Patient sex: F
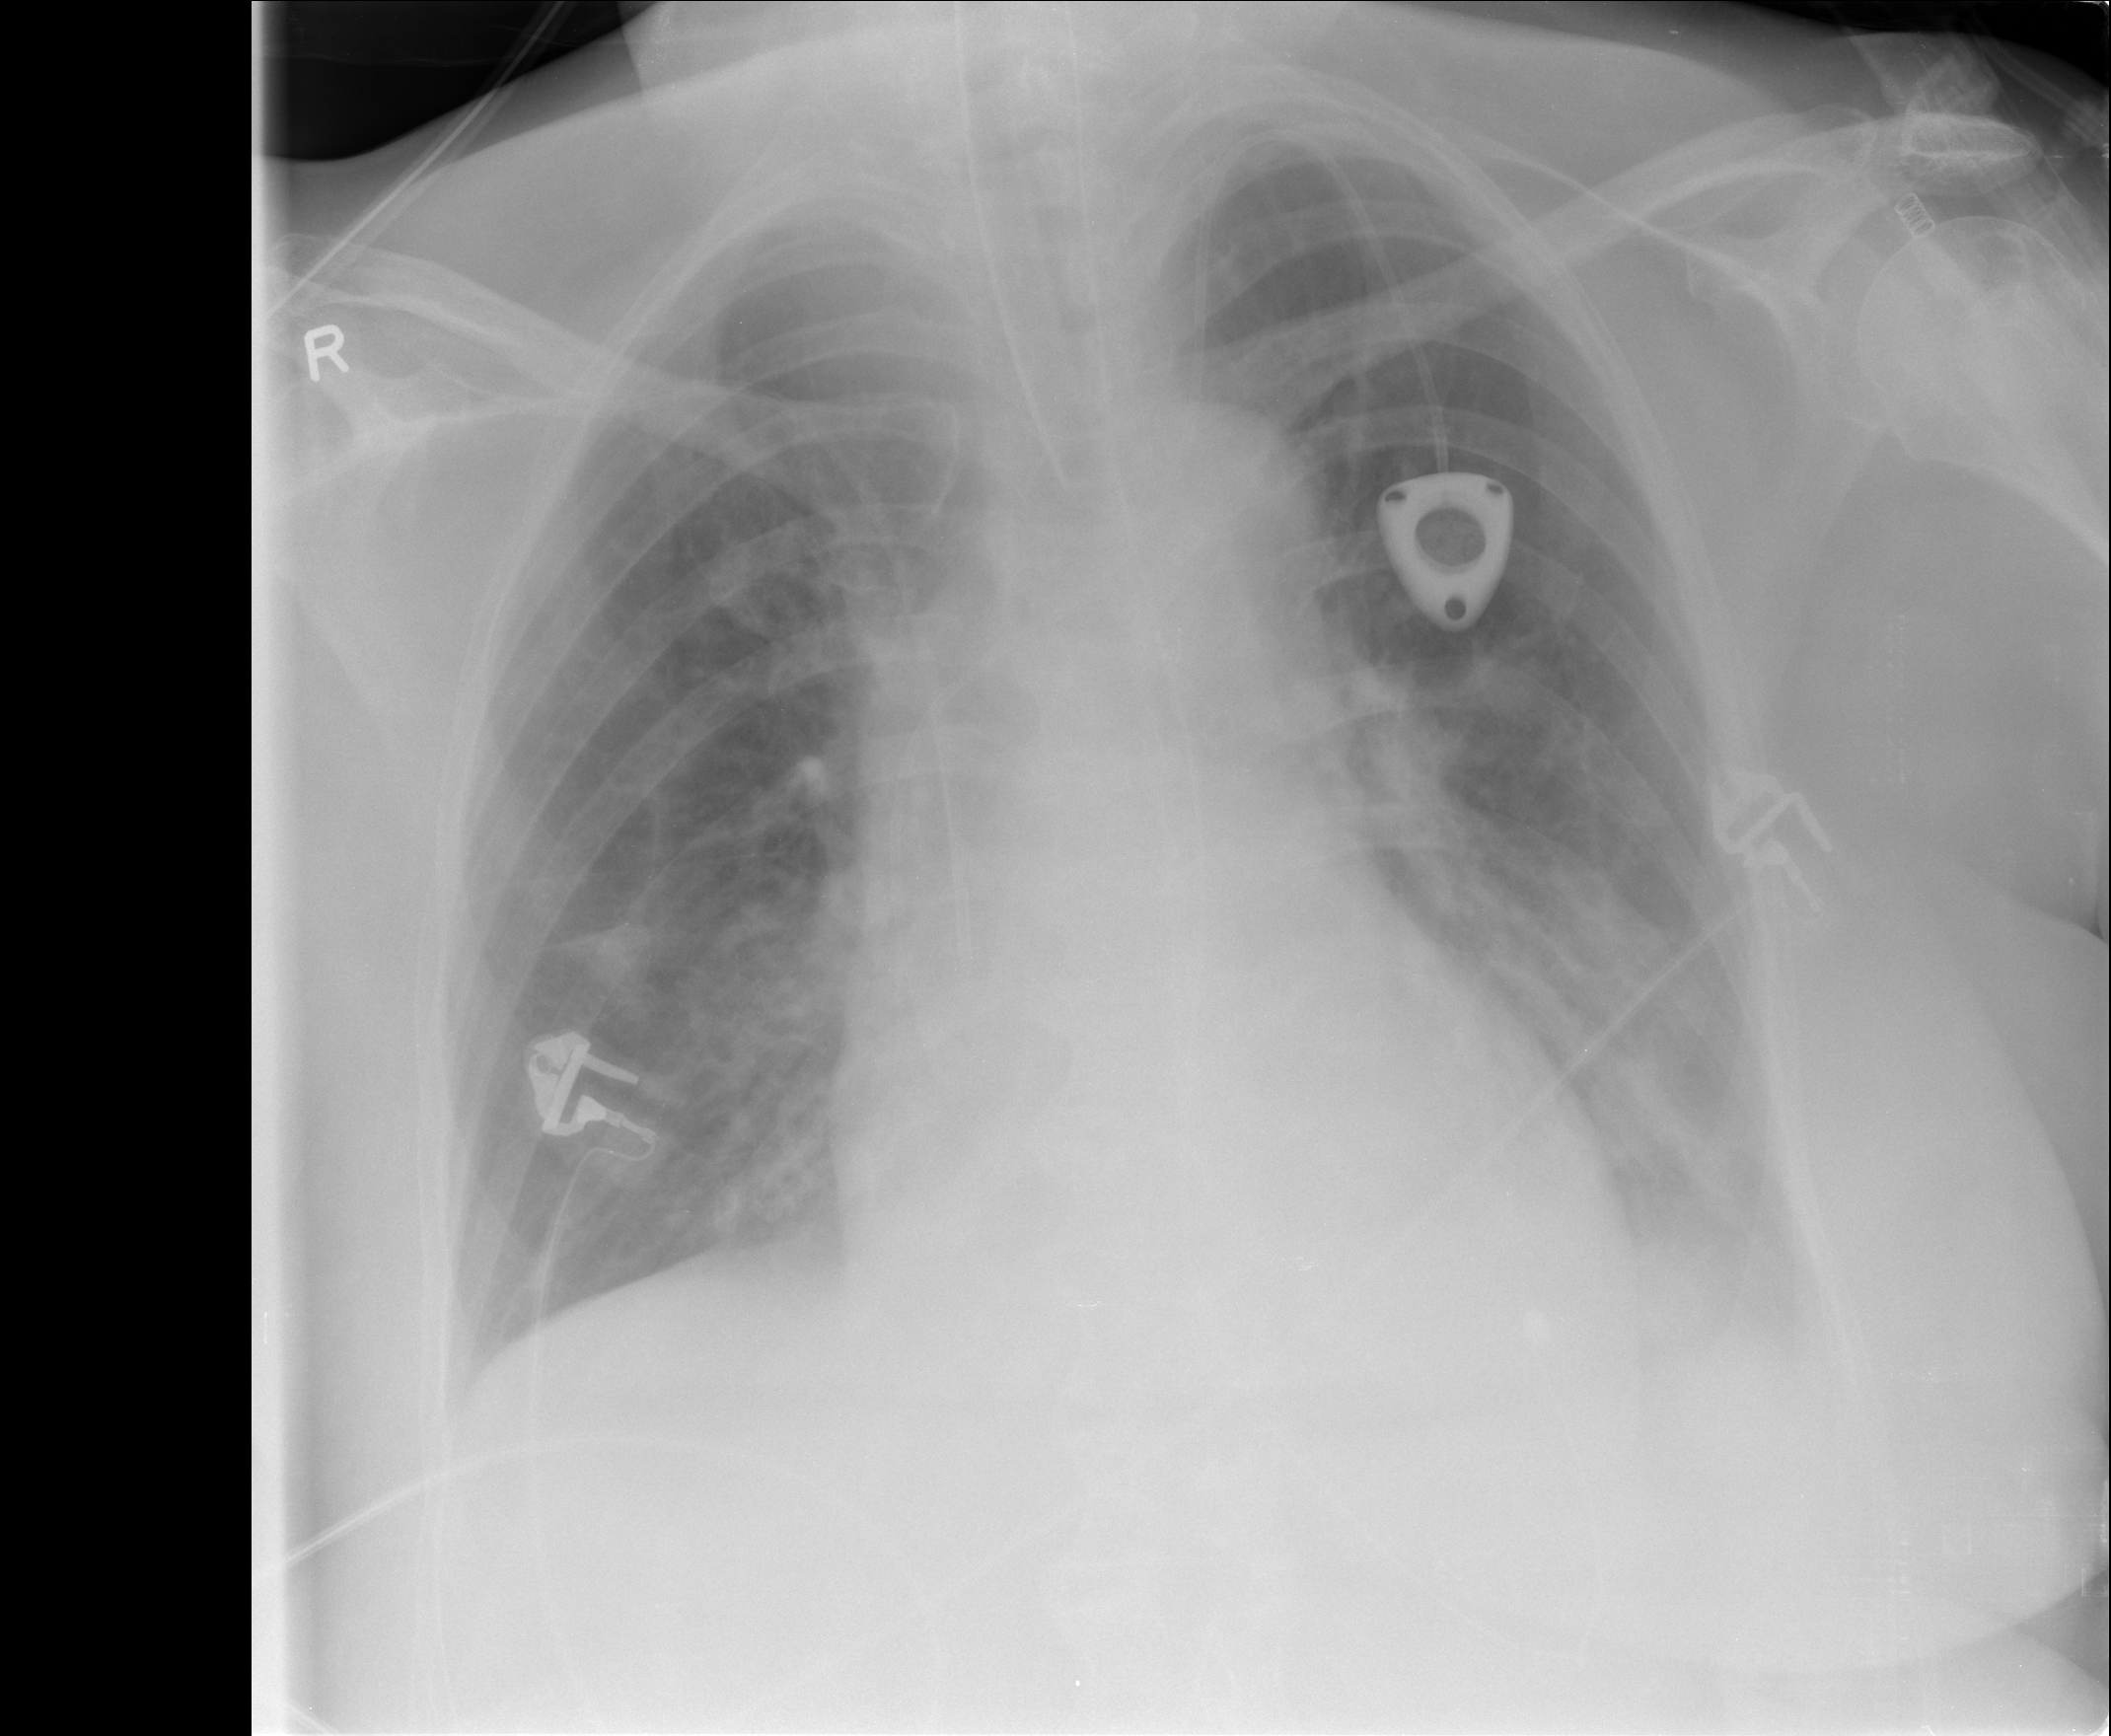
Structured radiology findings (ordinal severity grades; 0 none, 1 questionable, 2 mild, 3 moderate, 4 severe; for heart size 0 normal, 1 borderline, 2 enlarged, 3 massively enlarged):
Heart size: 0
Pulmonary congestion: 2
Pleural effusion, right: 0
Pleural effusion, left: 1
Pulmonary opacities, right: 2
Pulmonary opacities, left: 2
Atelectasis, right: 2
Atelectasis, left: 2